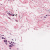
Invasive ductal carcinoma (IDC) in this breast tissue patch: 1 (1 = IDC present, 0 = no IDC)